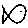
Label: fish